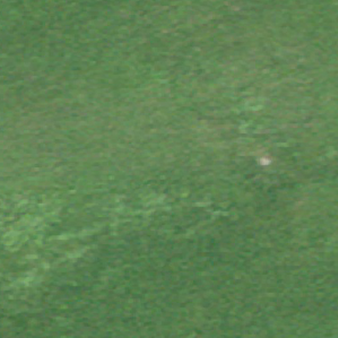
Label: other